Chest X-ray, PA view. Patient: 64 years old, sex M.
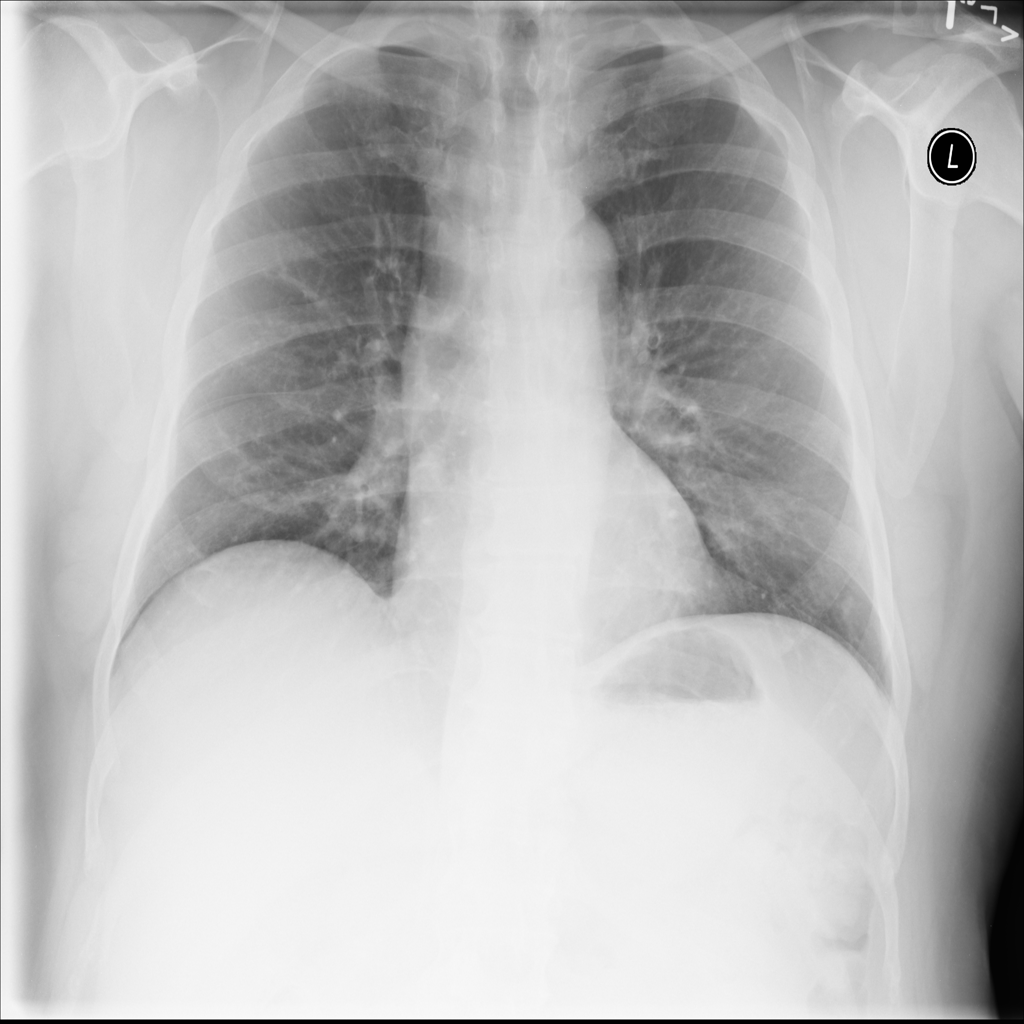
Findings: No Finding